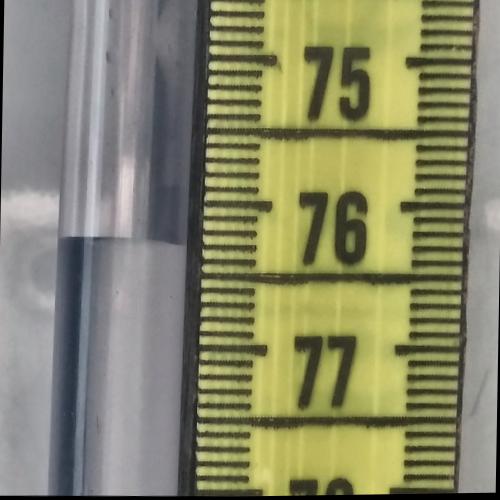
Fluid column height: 76.3 cm